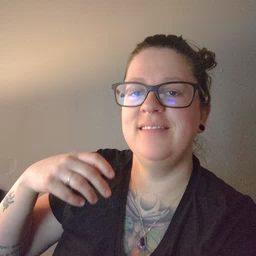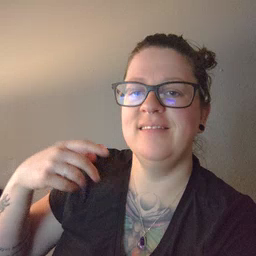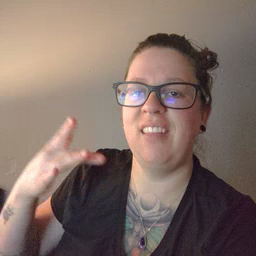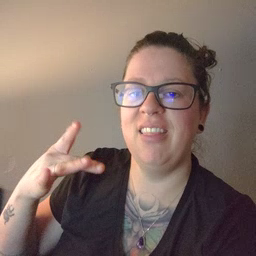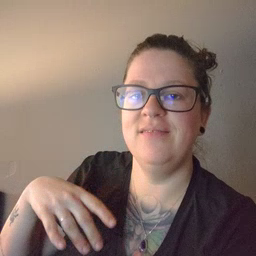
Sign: yucky